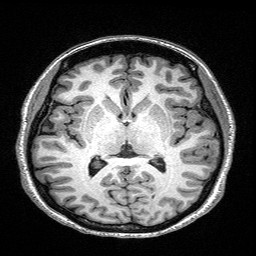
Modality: T1w
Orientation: coronal
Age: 22
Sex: female
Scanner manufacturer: siemens
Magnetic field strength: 3 T
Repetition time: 2.4 s
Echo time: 0.03 s